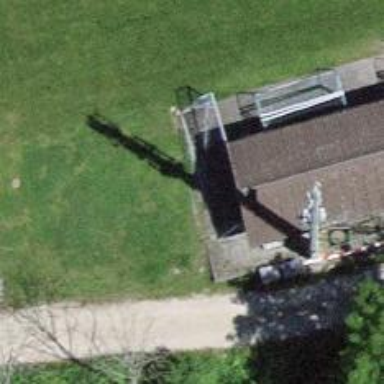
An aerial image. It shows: Man-made mast used for communication purposes.